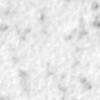
Label: no_change